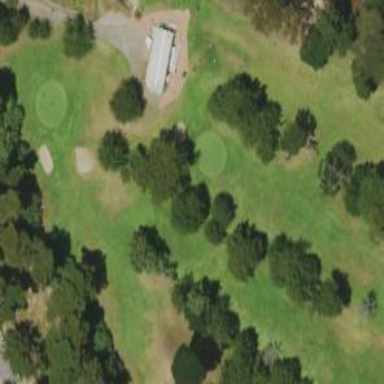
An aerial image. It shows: Golf hole.